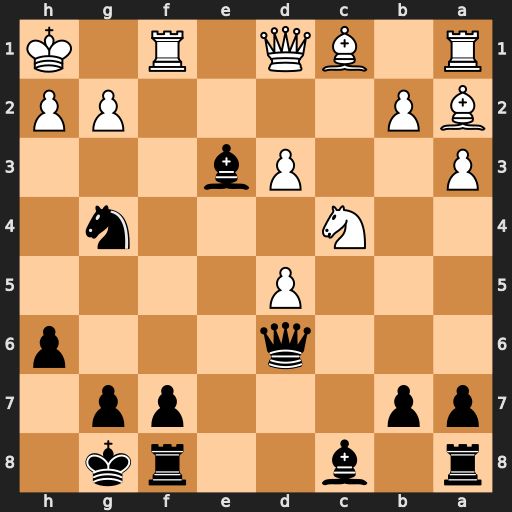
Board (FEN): r1b2rk1/pp3pp1/3q3p/3P4/2N3n1/P2Pb3/BP4PP/R1BQ1R1K
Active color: b
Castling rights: -
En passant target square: -
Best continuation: Qxh2#